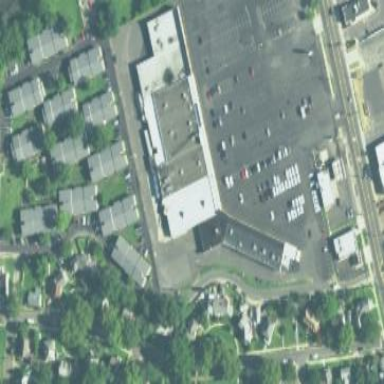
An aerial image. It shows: Retail building.